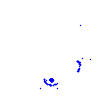
Particle: pion